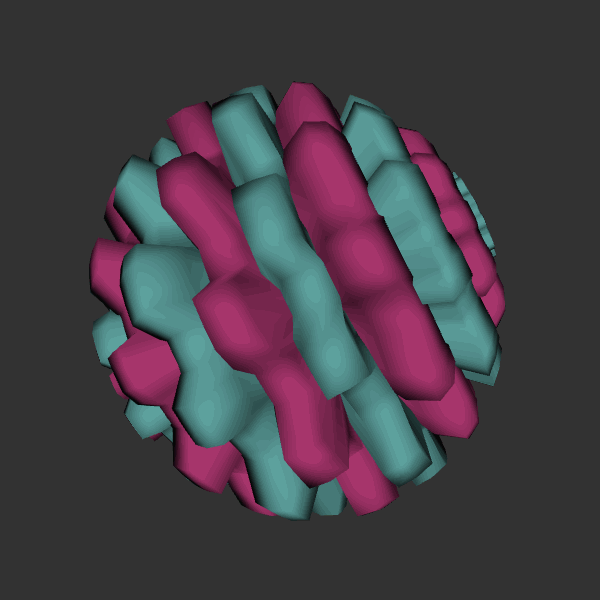
Background: dark